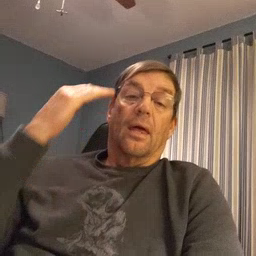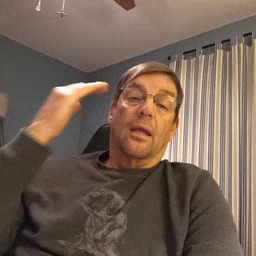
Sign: head